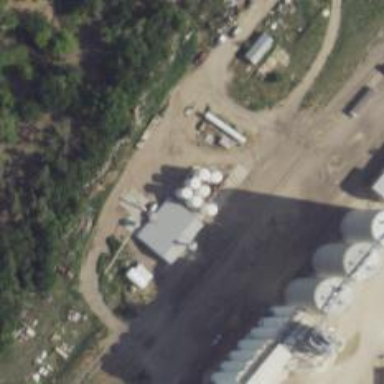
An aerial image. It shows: Storage tank with man-made structure.